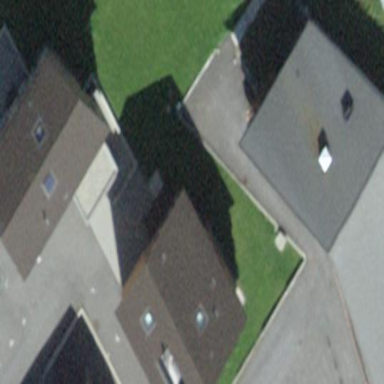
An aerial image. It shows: Detached building.